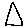
Label: triangle